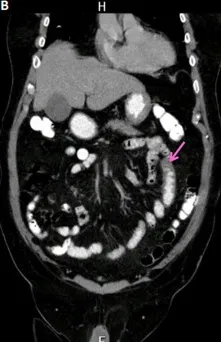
A,B,C) CT of abdomen and pelvis with contrast; the image showing occlusion in SMA (dashed line) and severe stenosis of its distal portion with occlusion of jejunal branches (blue arrow); a jejunal loop showing wall thickening (pink arrow) and submucosal oedema; stenosis of the celiac artery (red arrow).
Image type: radiology (ct)